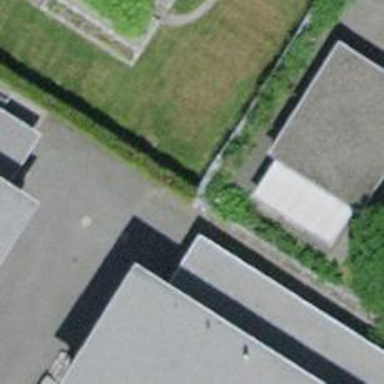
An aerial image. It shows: Hedge acting as barrier.